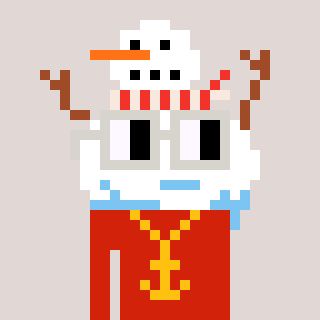
a pixel art character with square light gray glasses, a snowman-shaped head and a red-colored body on a warm background